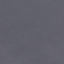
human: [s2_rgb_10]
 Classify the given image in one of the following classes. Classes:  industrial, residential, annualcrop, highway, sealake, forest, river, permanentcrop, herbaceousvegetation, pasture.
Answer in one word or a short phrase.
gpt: SeaLake